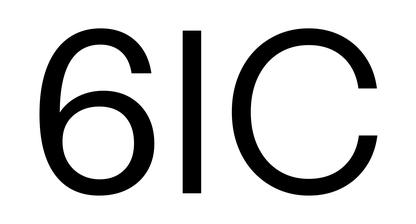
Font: InstrumentSans_Regular